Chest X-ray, AP view. Patient: 51 years old, sex M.
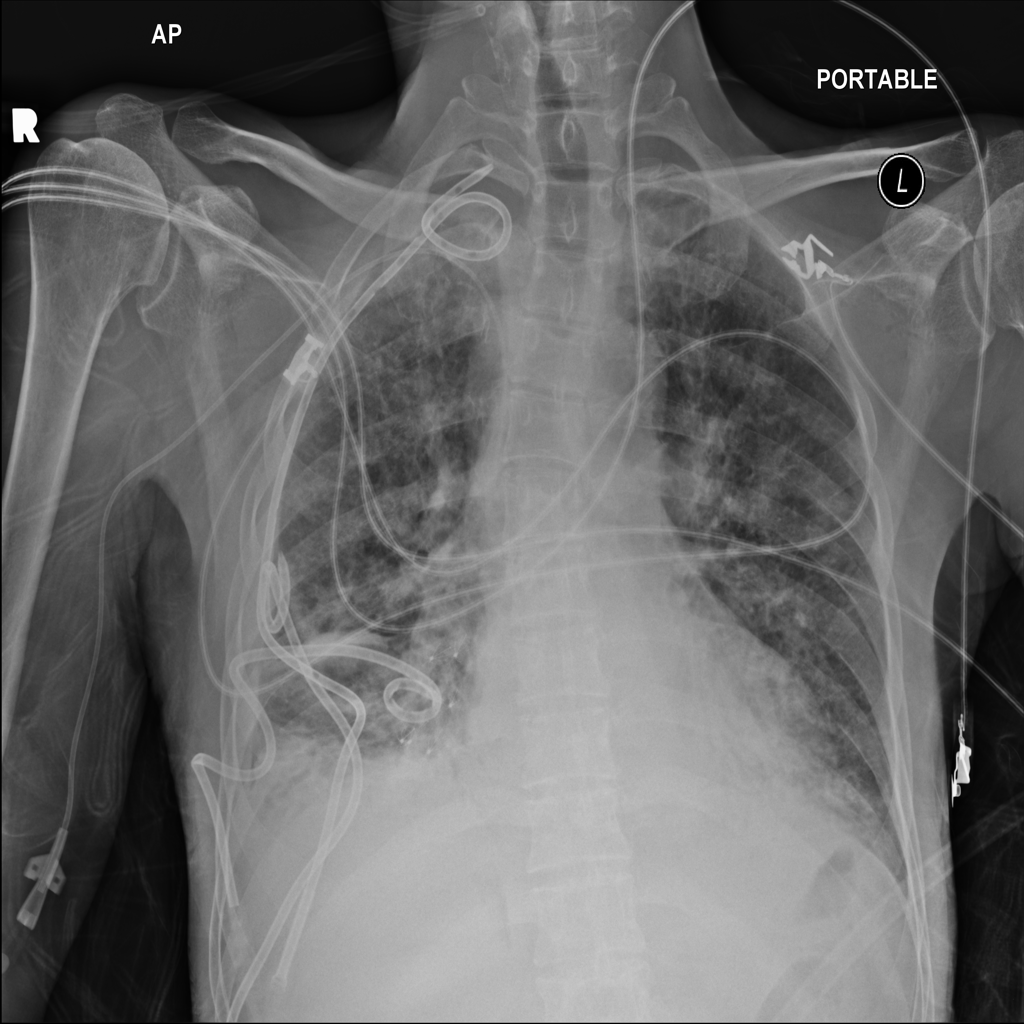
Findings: No Finding